Aerial crown-view tile of a tropical tree (Barro Colorado Island, Panama), acquired 20250512:
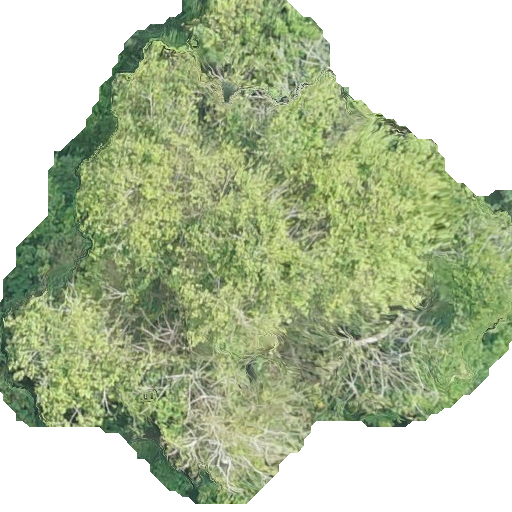
Species: Dipteryx oleifera
GBIF accepted scientific name: Dipteryx oleifera
Crown area: 265.728 m²